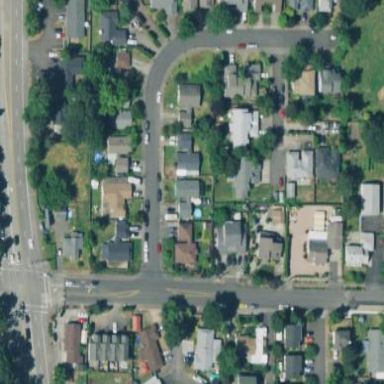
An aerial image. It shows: Residential area composed of single-family homes.